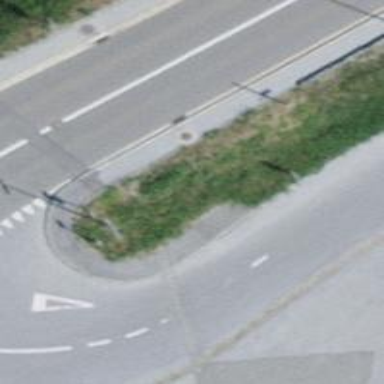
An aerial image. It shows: Bus stop with platform for public transport.